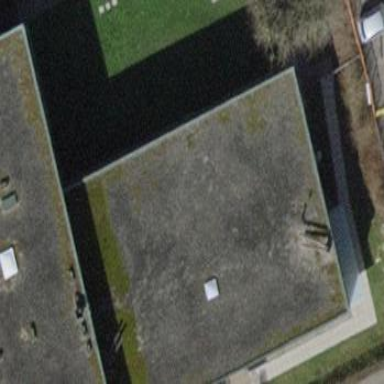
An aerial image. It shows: Commercial building with flat roof.